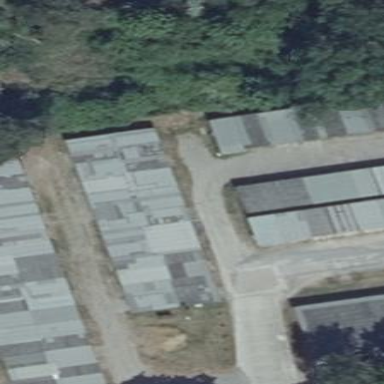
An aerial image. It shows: Garage building in area designated for garages.